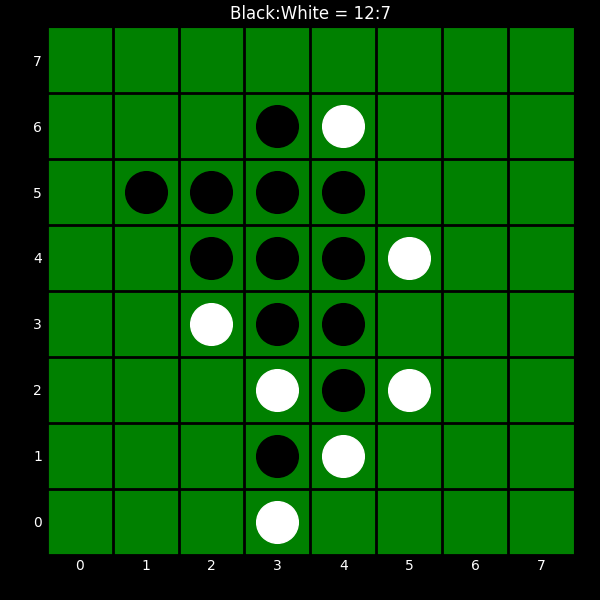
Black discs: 12
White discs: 7